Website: ulta-beauty
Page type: customer-info-address
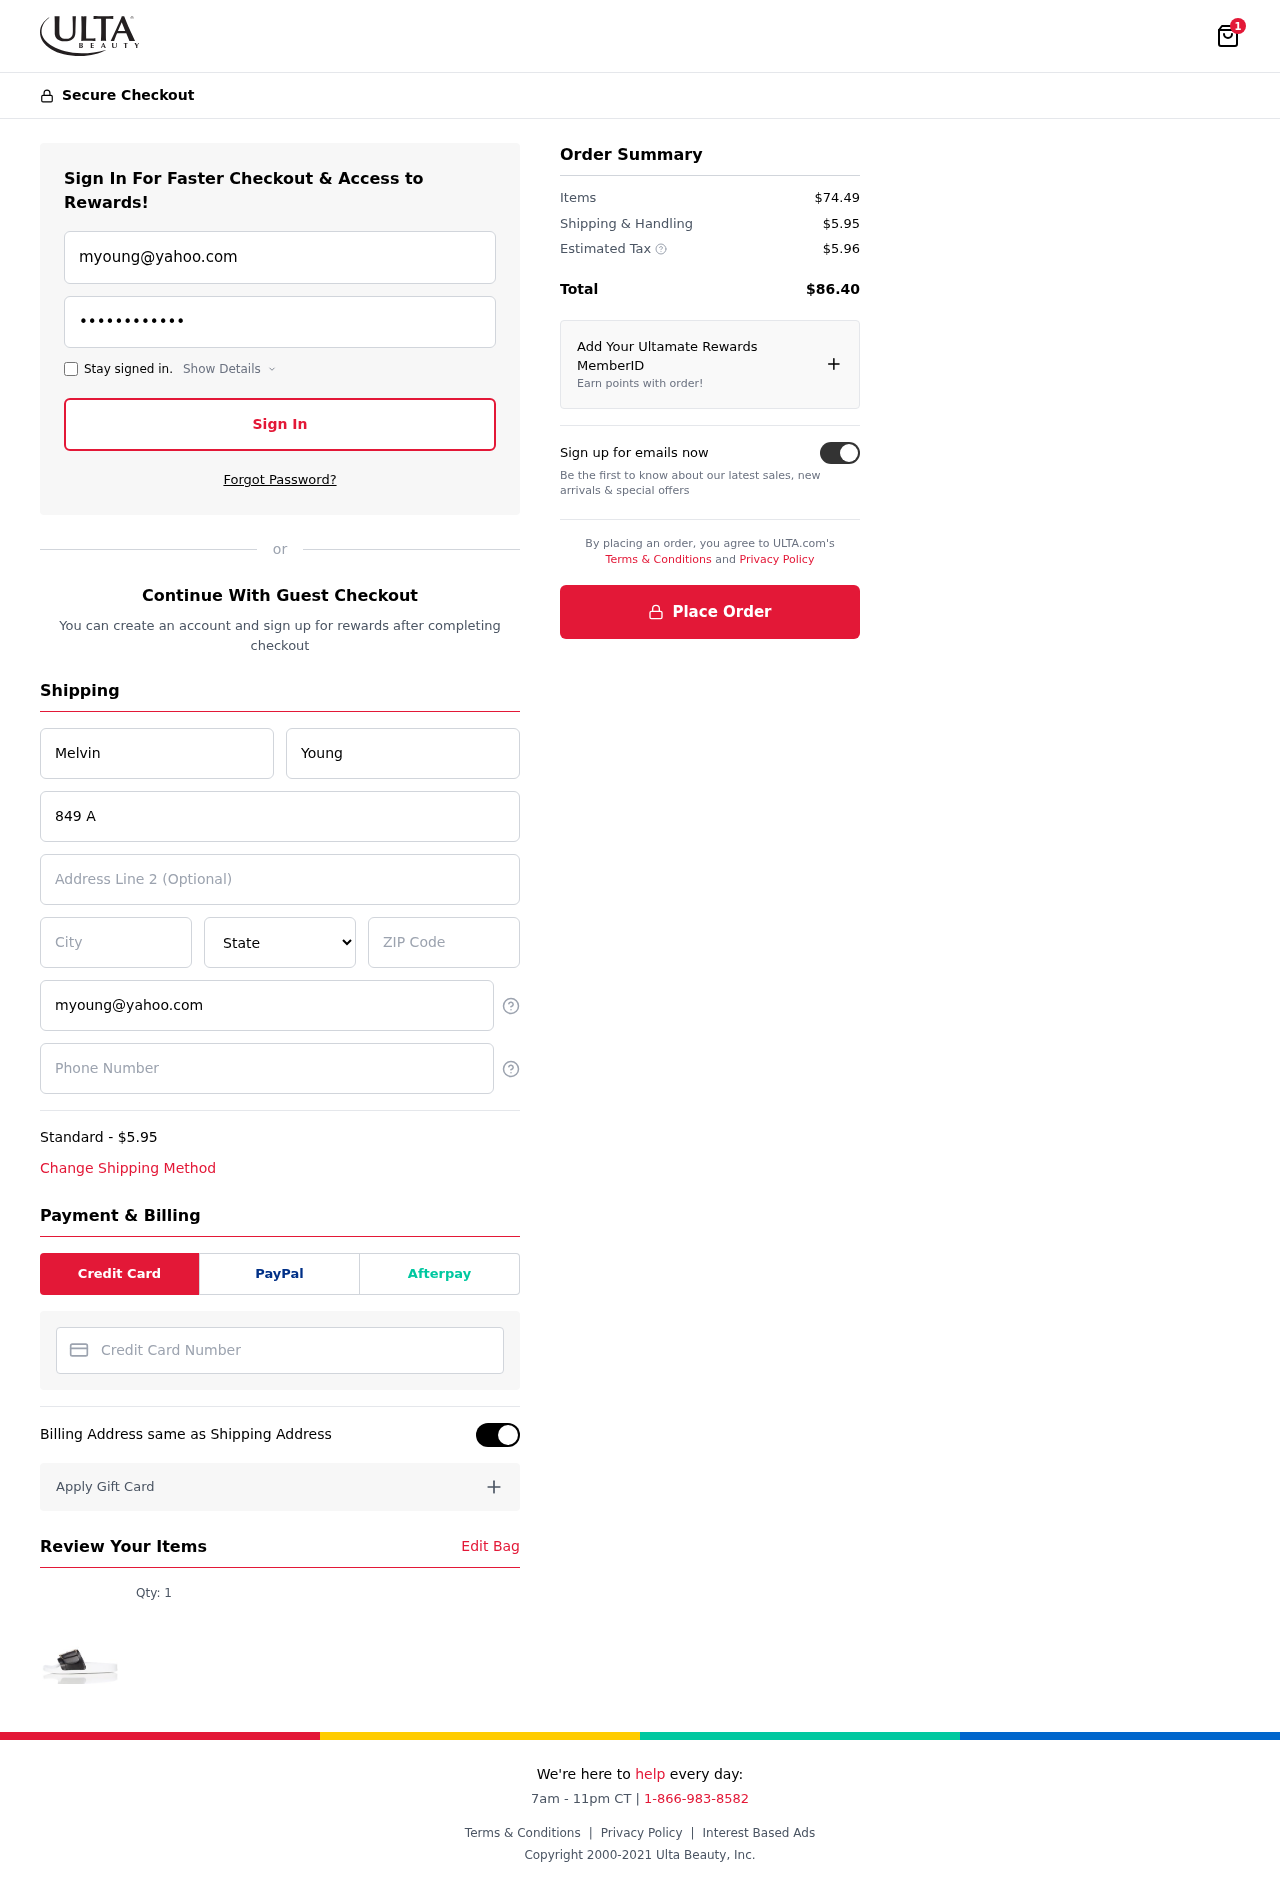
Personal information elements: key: PII_CARD_NUMBER
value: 2298 0534 8376 5794
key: PII_CITY
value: Andersonview
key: PII_EMAIL
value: myoung@yahoo.com
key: PII_FIRSTNAME
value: Melvin
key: PII_LASTNAME
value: Young
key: PII_PHONE
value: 7756432393
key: PII_POSTCODE
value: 32654
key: PII_STATE
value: Kentucky
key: PII_STREET
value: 849 Andrew Forge
Product elements: key: PRODUCT1_QUANTITY
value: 1
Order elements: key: ORDER_NUM_ITEMS
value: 1
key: ORDER_SHIPPING_COST
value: $5.95
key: ORDER_ITEMS_TOTAL
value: $74.49
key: ORDER_SHIPPING_COST2
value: $5.95
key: ORDER_TAX
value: $5.96
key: ORDER_TOTAL
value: $86.40